Question: I have some code that is supposed to take the SSID passed via an extra in the intent and connect to it, . All of the SSID's im trying to pass have already been connected to before. I' m not sure if its cause there is already an existing network configuration with the SSID, but it may have something to do with it...
'''
package com.wt.checkin;
import android.content.BroadcastReceiver;
import android.content.Context;
import android.content.Intent;
import android.net.wifi.WifiConfiguration;
import android.net.wifi.WifiManager;
import android.os.Bundle;
import android.util.Log;
public class WifiSwitcher extends BroadcastReceiver {
@SuppressWarnings("static-access")
@Override
public void onReceive(Context arg0, Intent arg1) {
Bundle extras = arg1.getExtras();
WifiManager wifiMan = (WifiManager) arg0
.getSystemService(Context.WIFI_SERVICE);
if (wifiMan.getWifiState() == 1) {
wifiMan.setWifiEnabled(true);
try {
Thread.currentThread().sleep(2500);
} catch (InterruptedException e) {
// TODO Auto-generated catch block
e.printStackTrace();
}
}
WifiConfiguration tmpConfig = new WifiConfiguration();
tmpConfig.SSID = extras.getString("SSID");
tmpConfig.status = WifiConfiguration.Status.ENABLED;
int netId = wifiMan.addNetwork(tmpConfig);
wifiMan.enableNetwork(netId, true);
}
}
'''

'''
package com.wt.checkin;
import java.util.List;
import android.content.BroadcastReceiver;
import android.content.Context;
import android.content.Intent;
import android.net.wifi.WifiConfiguration;
import android.net.wifi.WifiInfo;
import android.net.wifi.WifiManager;
import android.os.Bundle;
import android.util.Log;
public class WifiSwitcher extends BroadcastReceiver {
@SuppressWarnings("static-access")
@Override
public void onReceive(Context arg0, Intent arg1) {
Bundle extras = arg1.getExtras();
WifiManager wifiMan = (WifiManager) arg0
.getSystemService(Context.WIFI_SERVICE);
if (wifiMan.getWifiState() == 1) {
wifiMan.setWifiEnabled(true);
try {
Thread.currentThread().sleep(2500);
} catch (InterruptedException e) {
// TODO Auto-generated catch block
e.printStackTrace();
}
}**
WifiConfiguration Config = new WifiConfiguration();
WifiInfo Info = wifiMan.getConnectionInfo();
String SSID = extras.getString("SSID");
Config.SSID = """ + SSID+""";
wifiMan.addNetwork(Config);
List<WifiConfiguration> list = wifiMan.getConfiguredNetworks();
for( WifiConfiguration i : list ) {
if(i.SSID != null && i.SSID.equals(""" + SSID + """)) {
wifiMan.disconnect();
wifiMan.enableNetwork(i.networkId, true);
wifiMan.reconnect();
break;
}
}
}
}
'''
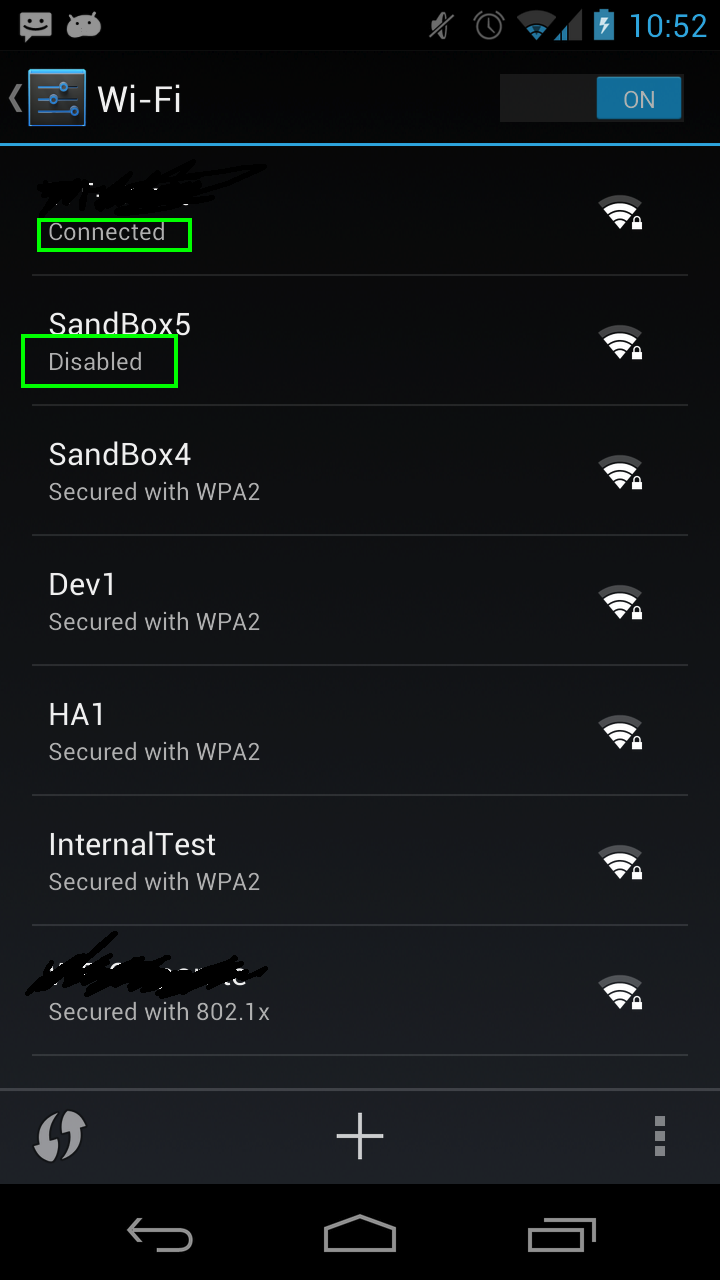
Answer: For others experiencing a similar problem I would like to post this related question: <URL>
The OP looks to be doing something very similar and I notice a difference with:
'''
List<WifiConfiguration> list = wifiManager.getConfiguredNetworks();
for( WifiConfiguration i : list ) {
if(i.SSID != null && i.SSID.equals(""" + networkSSID + """)) {
wm.disconnect(); //not in OP
wm.enableNetwork(i.networkId, true);
wm.reconnect(); //not in OP
break;
}
}
'''
I marked the lines that I think should be added. It looks like you have to format the SSID in a very specific way as well which is outlined in the other SO thread.